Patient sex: M
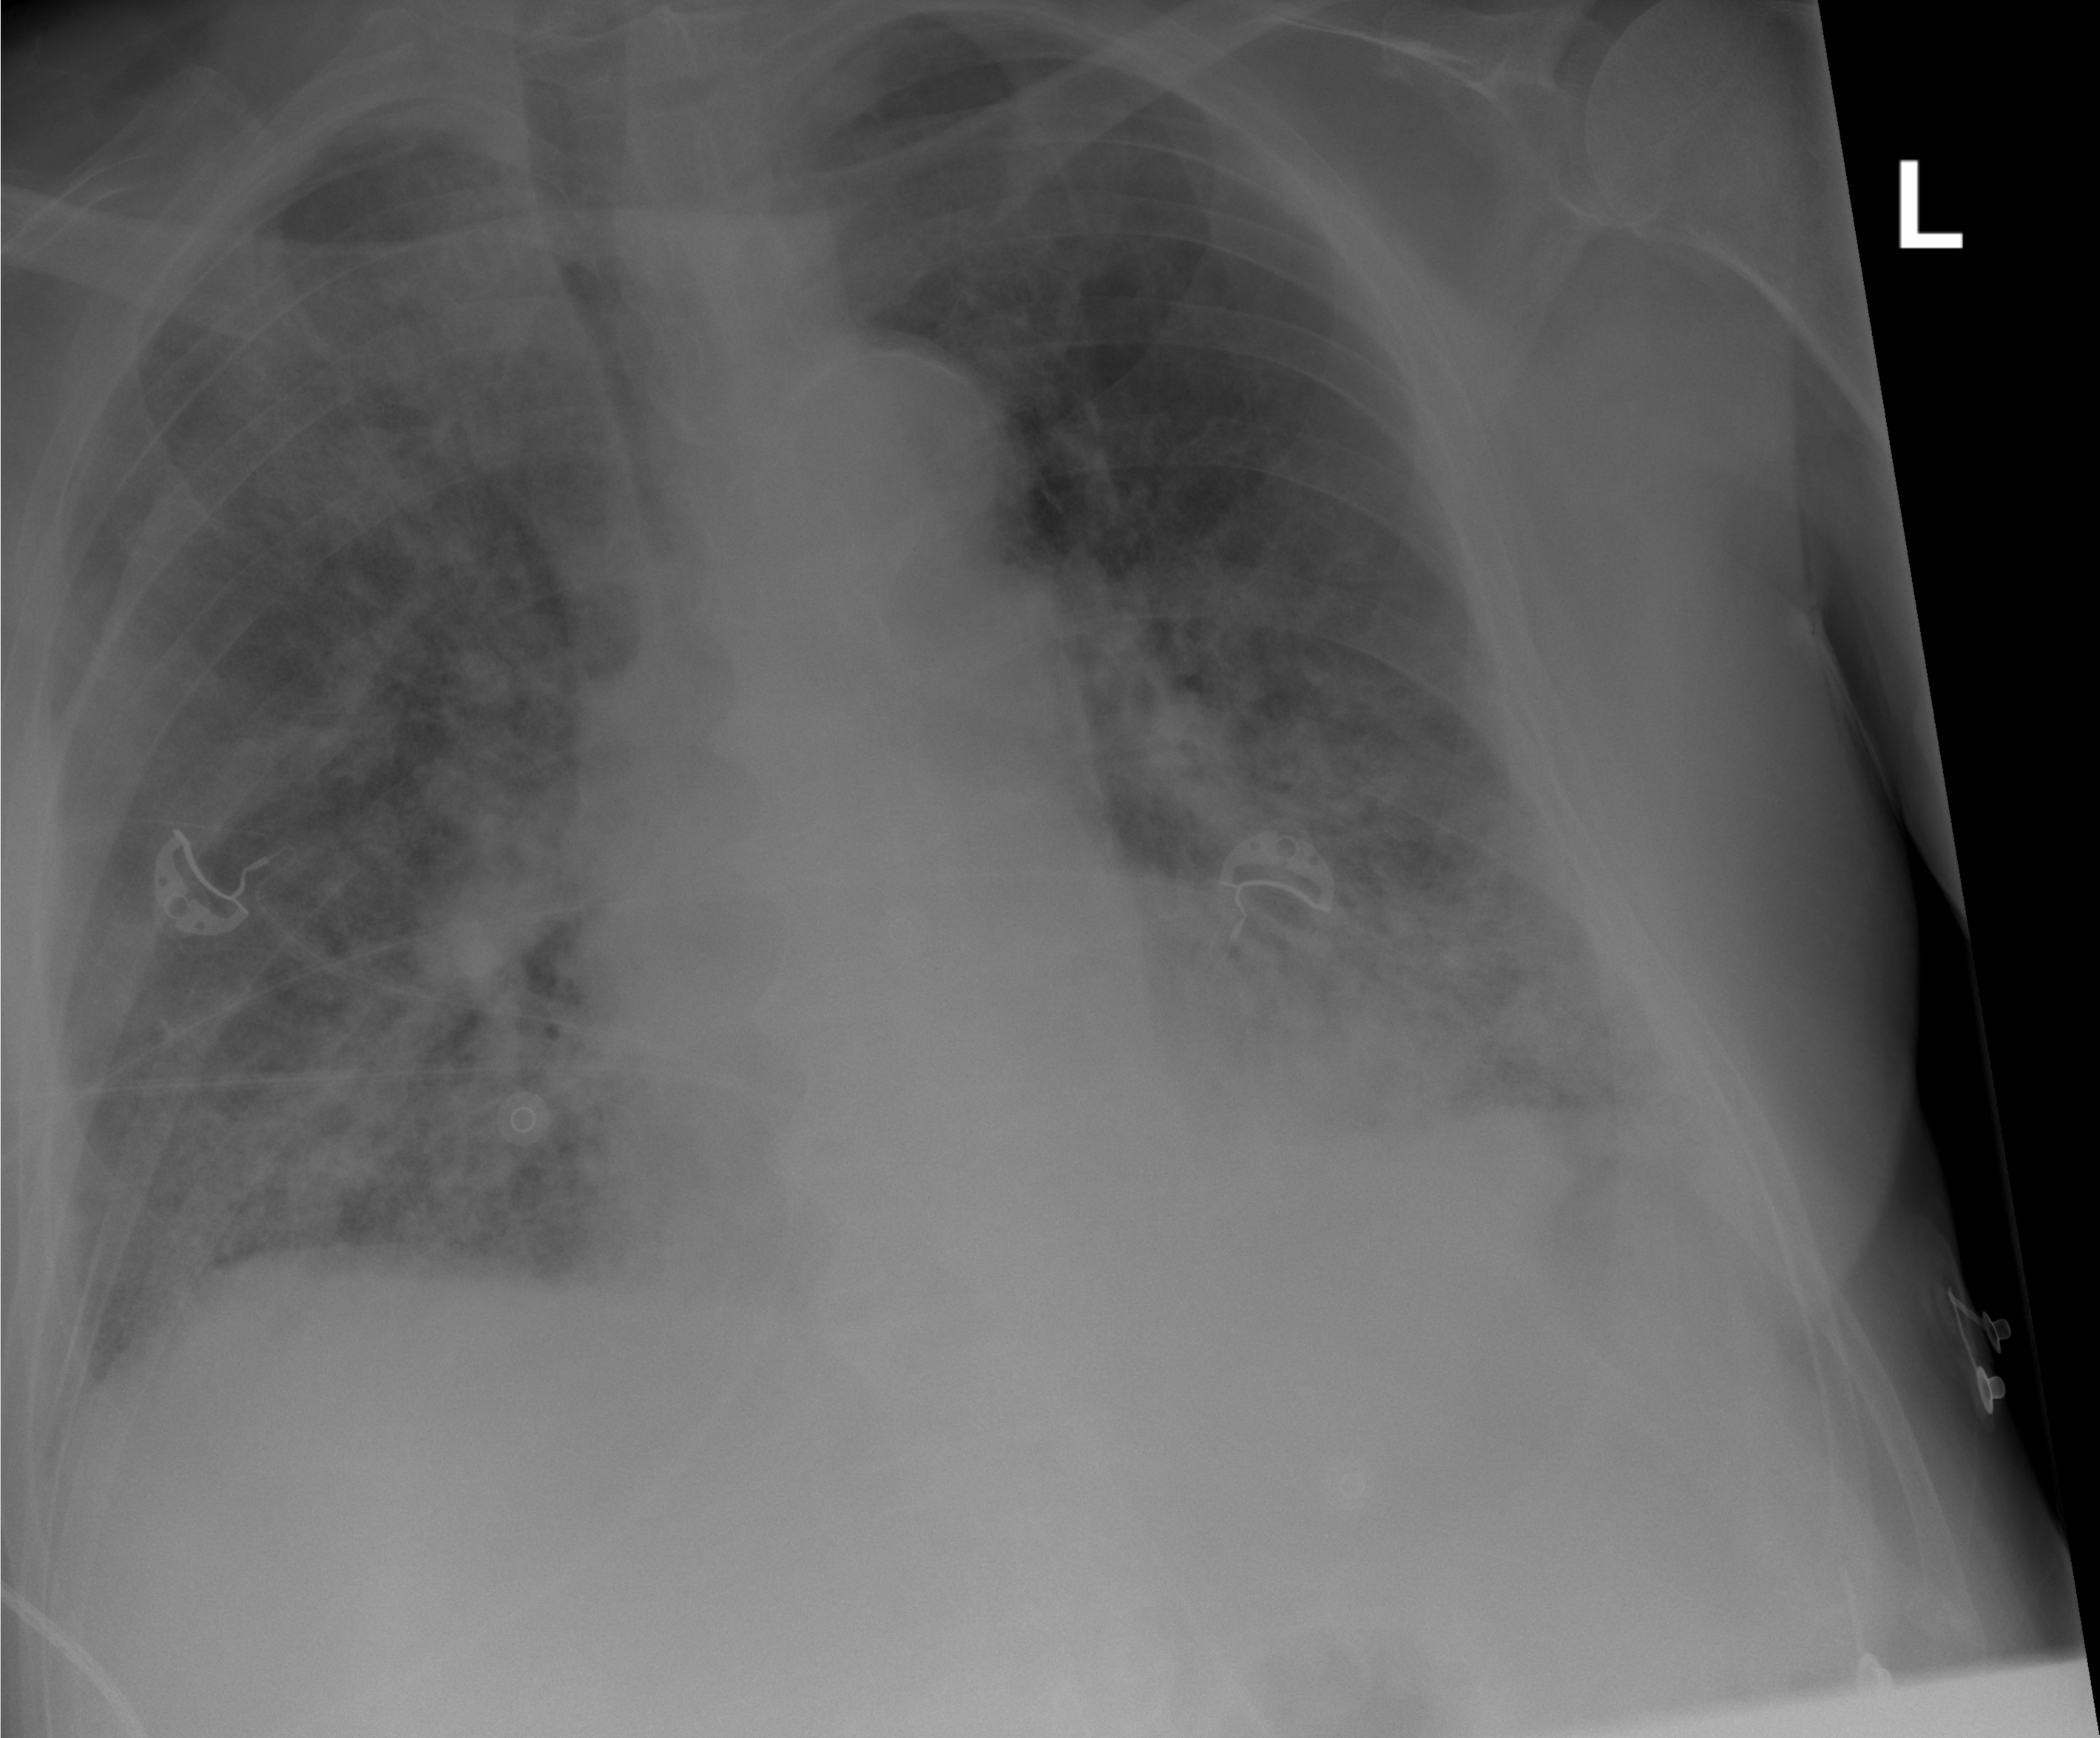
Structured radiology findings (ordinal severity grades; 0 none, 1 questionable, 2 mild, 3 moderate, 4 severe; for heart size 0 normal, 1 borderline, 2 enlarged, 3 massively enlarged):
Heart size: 1
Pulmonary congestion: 2
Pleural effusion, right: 0
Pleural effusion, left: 2
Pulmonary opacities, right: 4
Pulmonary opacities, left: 3
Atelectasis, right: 3
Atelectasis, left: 3